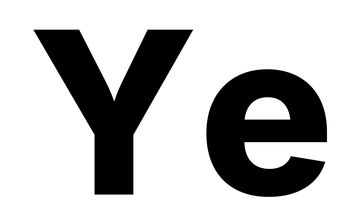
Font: Inter_ExtraBold